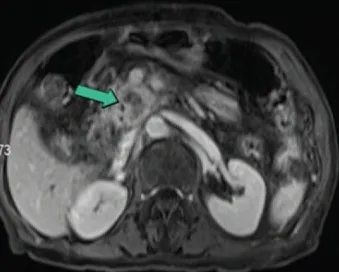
Contrast-enhanced MRI showed a 3 x 3 cm solid hypovascular tumor in the head of the pancreas (green arrow).
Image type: radiology (mri)